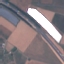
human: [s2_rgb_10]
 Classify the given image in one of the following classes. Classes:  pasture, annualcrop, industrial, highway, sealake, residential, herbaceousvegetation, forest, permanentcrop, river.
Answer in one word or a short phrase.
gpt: Highway